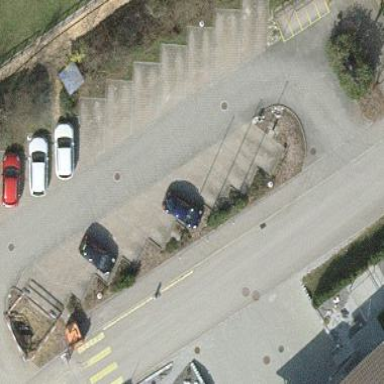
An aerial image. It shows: Parking area with surface.